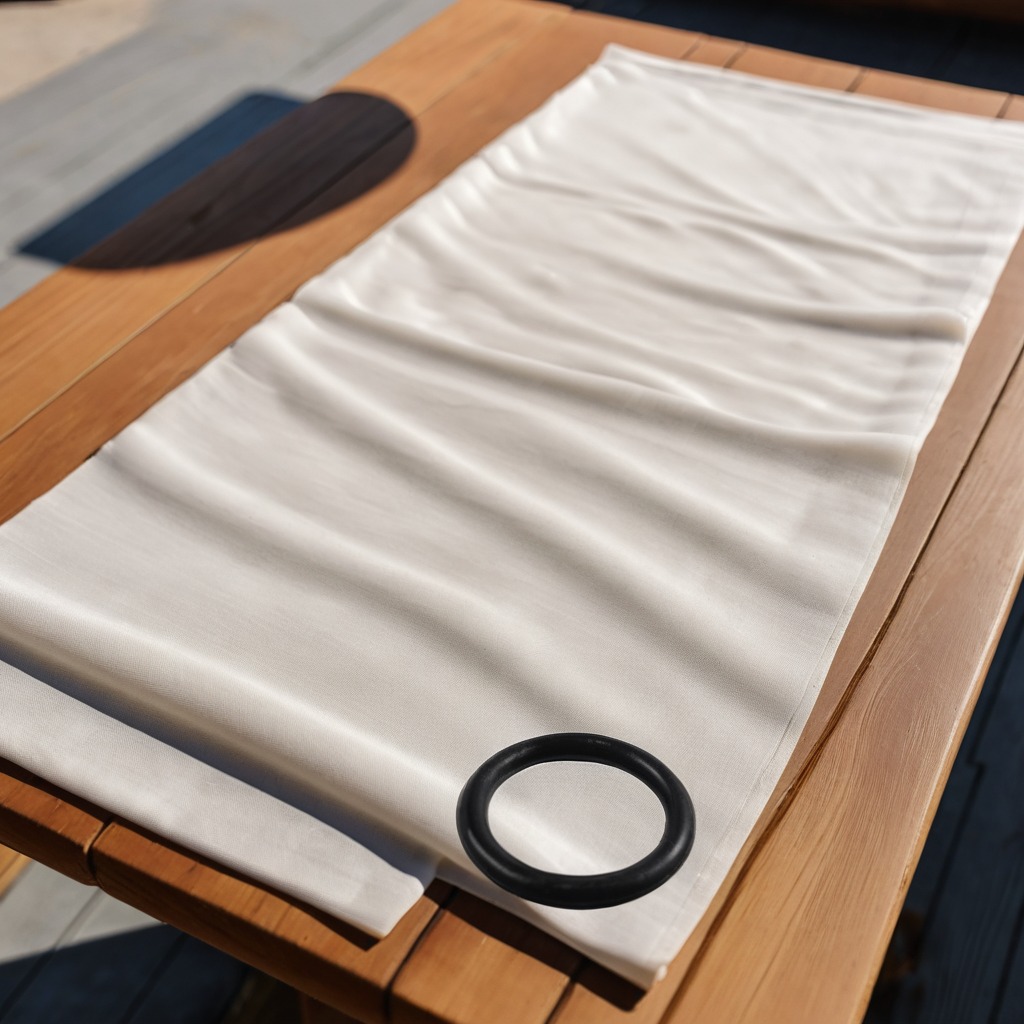
A rubber O-ring lies on a clean wooden table covered with a plain fabric table cloth in an outdoor workshop during daytime bright natural light soft shadows worn but beneath the cloth